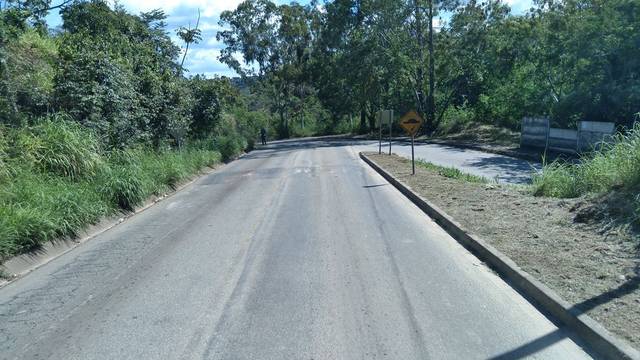
Region: Brazil
Coordinates: -19.874, -43.858